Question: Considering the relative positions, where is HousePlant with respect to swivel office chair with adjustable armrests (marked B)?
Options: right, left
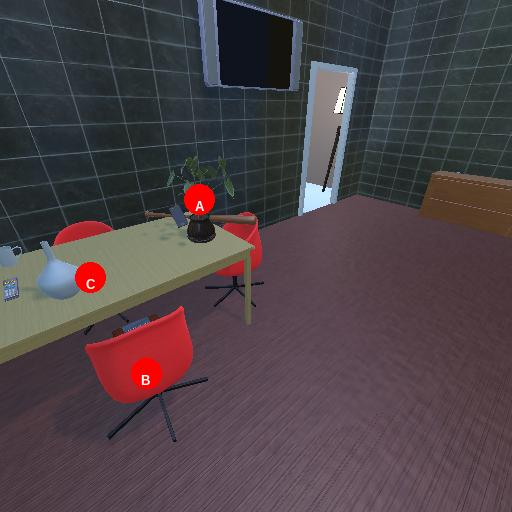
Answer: right